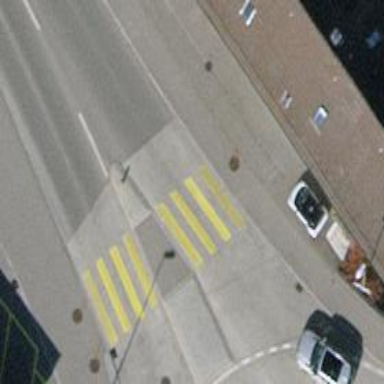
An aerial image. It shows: Zebra crossing on footway.